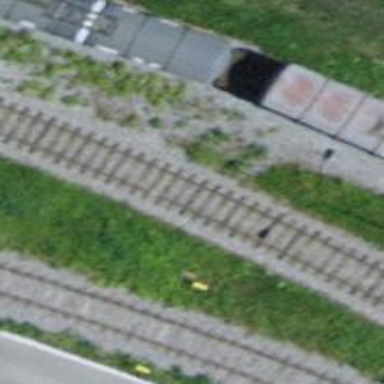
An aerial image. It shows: Single-track spur railway line.